Question: I have a little problem with my CSS code. When I am using 'filter:gray;' in my CSS stylesheet, my black/white pictures are overlapping menu. When the pictures have no filter effect menu is behaving correctly.

CSS:
'''
img.images {
filter: gray;
-webkit-filter: grayscale(100%);
}
'''
CSS of MENU:
'''
#navigationMenu{
margin: 0 auto;
float: left;
width:175px;
height:680px;
list-style:none;
border-right: 1px dotted #ffff66;
}
#navigationMenu li{
margin: 0 auto;
list-style:none;
height:95px;
padding:4px;
width:95px;
}
#navigationMenu span{
width:0;
left: 95px;
padding:0;
position:absolute;
overflow:hidden;
border-radius: 7px;
margin-top:12px;
white-space:nowrap;
line-height:70px;
}
#navigationMenu a{
height:95px;
width:95px;
display:block;
position:relative;
}
'''
HTML of MENU:
'''
<ul id="navigationMenu">
<li>
<a class="home" href="#">
<span>Home</span></a>
</li>
<li>
<a class="about" href="#">
<span>Virtual Tuning</span></a>
</li>
<li>
<a class="services" href="#">
<span>Drawings</span></a>
</li>
</ul>
'''
HTML:
'''
<img class="images" src="images/virtual/seat.jpg">
'''
Thanks for help!
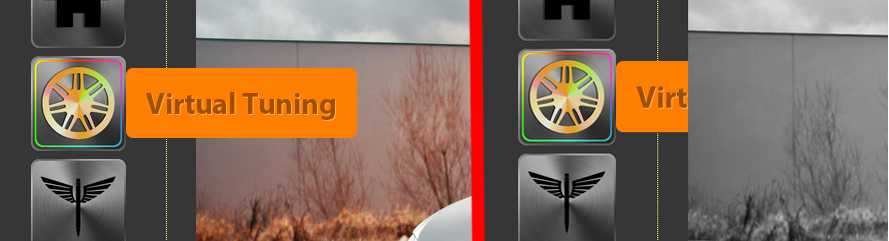
Answer: Not having complete code, it is hard to tell for sure, but it looks like this might be IE only kind of issue. If that's the case, try using complete 'progid' instead of 'gray', like this:
'''
img.images {
filter: progid:DXImageTransform.Microsoft.BasicImage(grayscale=1);
-ms-filter: "progid:DXImageTransform.Microsoft.BasicImage(grayscale=1)";
-webkit-filter: grayscale(100%);
}
'''
Another idea would be to play with z-index css property after filter.